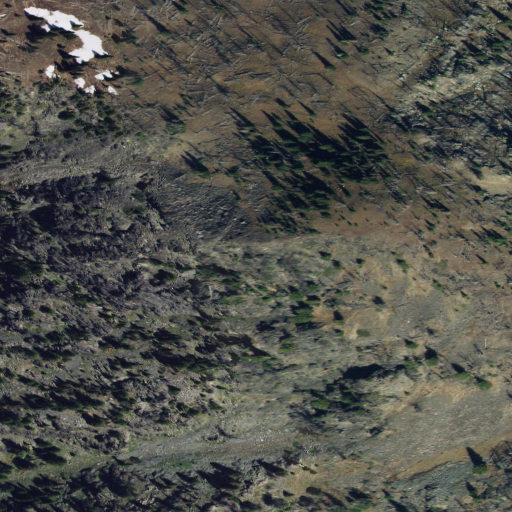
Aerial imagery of mountain in Idaho named Granite Mountain containing evergreen forest and shrub